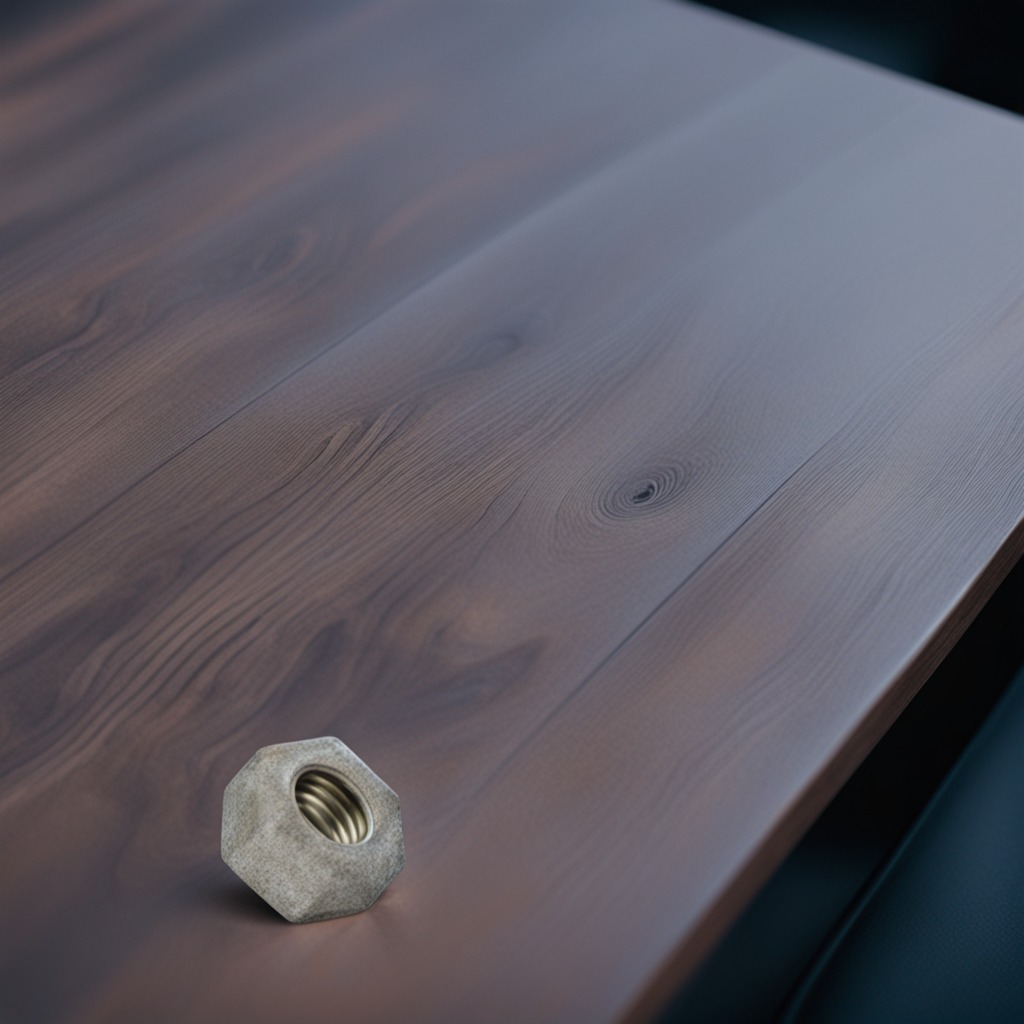
A metal nut is lying on the table.